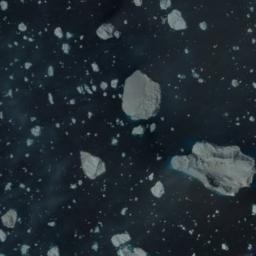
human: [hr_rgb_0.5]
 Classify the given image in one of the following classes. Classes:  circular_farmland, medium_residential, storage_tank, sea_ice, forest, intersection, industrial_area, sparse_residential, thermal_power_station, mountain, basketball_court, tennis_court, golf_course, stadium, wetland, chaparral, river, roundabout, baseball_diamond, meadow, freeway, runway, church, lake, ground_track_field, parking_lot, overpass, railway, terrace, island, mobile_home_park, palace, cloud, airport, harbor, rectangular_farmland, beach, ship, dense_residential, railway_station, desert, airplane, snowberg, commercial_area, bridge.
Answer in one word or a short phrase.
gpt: sea_ice